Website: home-depot
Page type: orders-overview
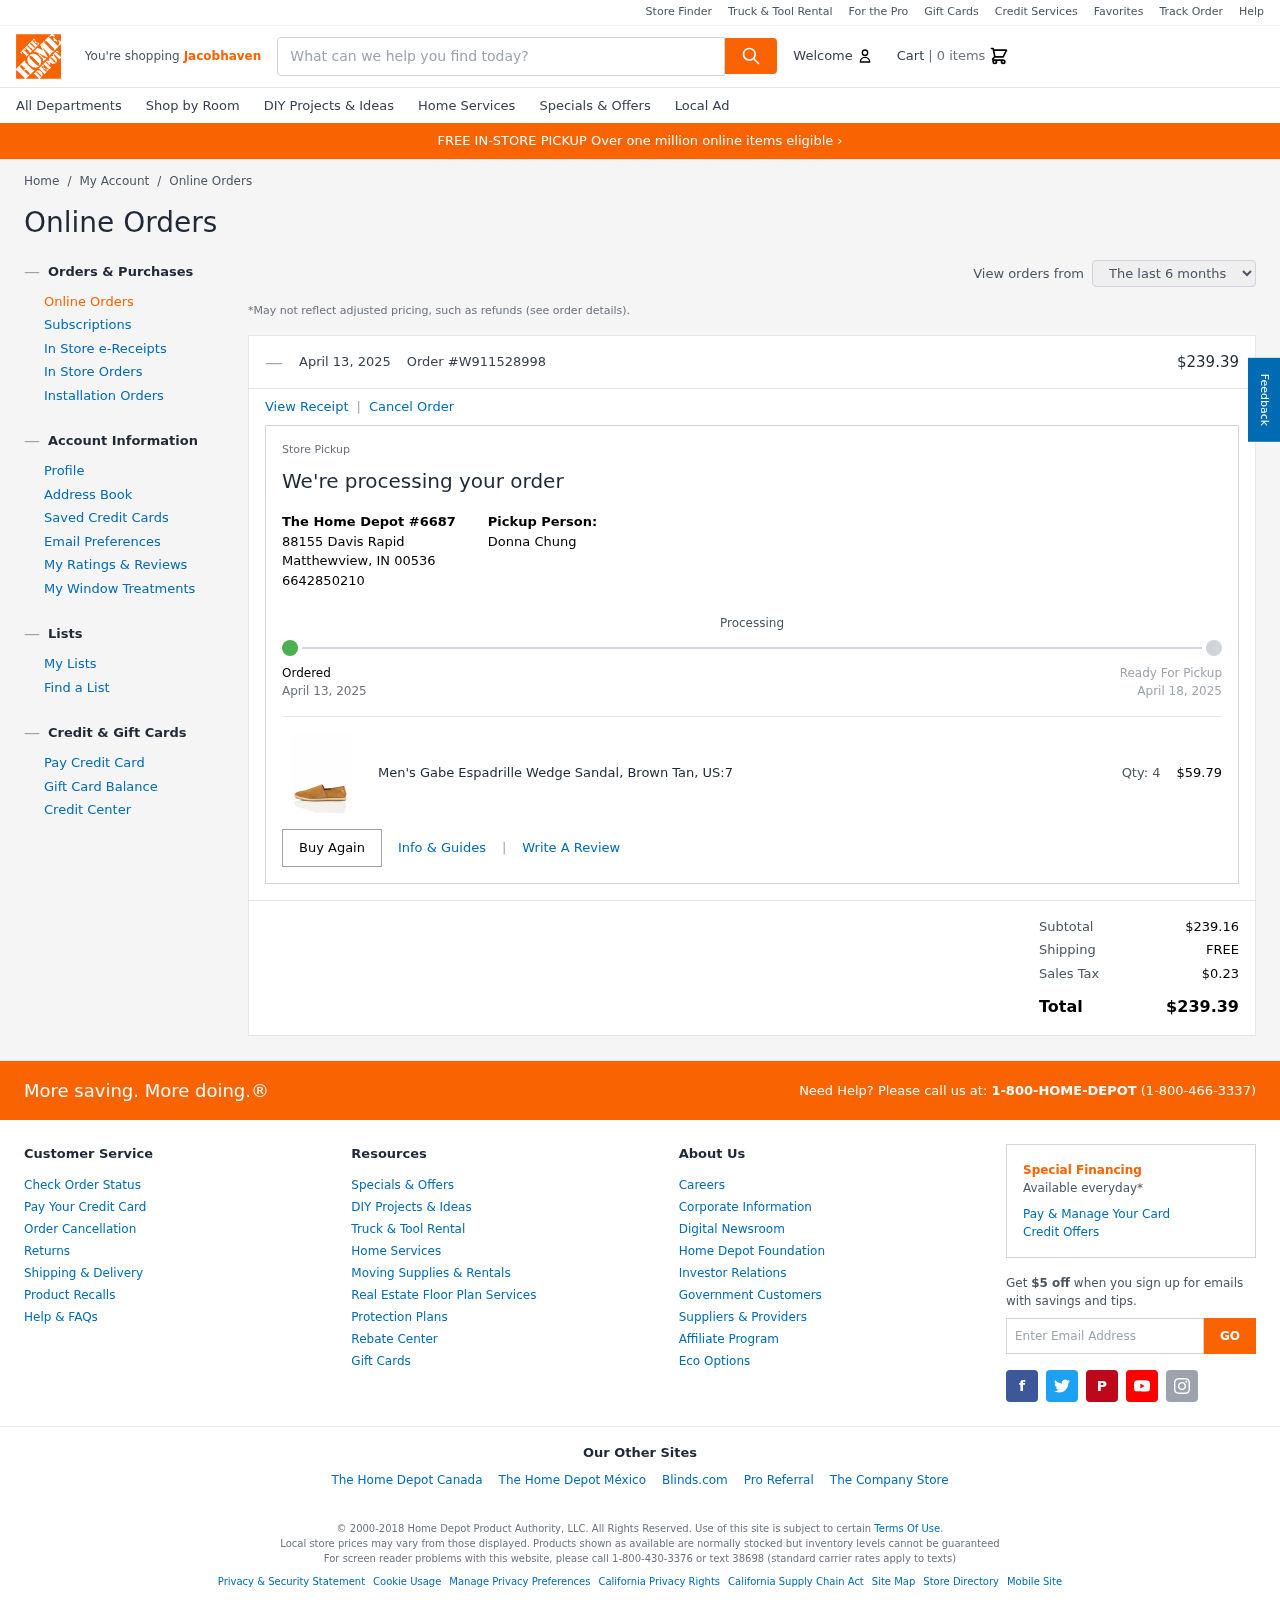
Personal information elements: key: PII_CITY
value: Jacobhaven
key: PII_FULLNAME
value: Donna Chung
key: PII_LOCATION1_CITY_STATE_ZIP
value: Matthewview, IN 00536
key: PII_LOCATION1_STREET
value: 88155 Davis Rapid
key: PII_PHONE
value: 6642850210
Product elements: key: PRODUCT1_NAME
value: Men's Gabe Espadrille Wedge Sandal, Brown Tan, US:7
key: PRODUCT1_PRICE
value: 59.79
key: PRODUCT1_QUANTITY
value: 4
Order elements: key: ORDER_NUM_ITEMS
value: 0
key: ORDER_DATE
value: April 13, 2025
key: ORDER_ID
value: W911528998
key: ORDER_TOTAL
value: $239.39
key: ORDER_DELIVERY_DATE
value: April 18, 2025
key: ORDER_SUBTOTAL
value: $239.16
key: ORDER_SHIPPING_COST
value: FREE
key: ORDER_TAX
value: $0.23
Search elements: key: HEADER_SEARCH
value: What can we help you find today?